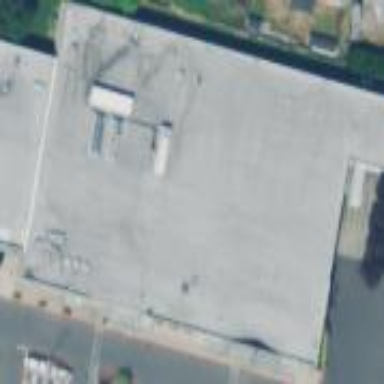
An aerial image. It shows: Supermarket building.